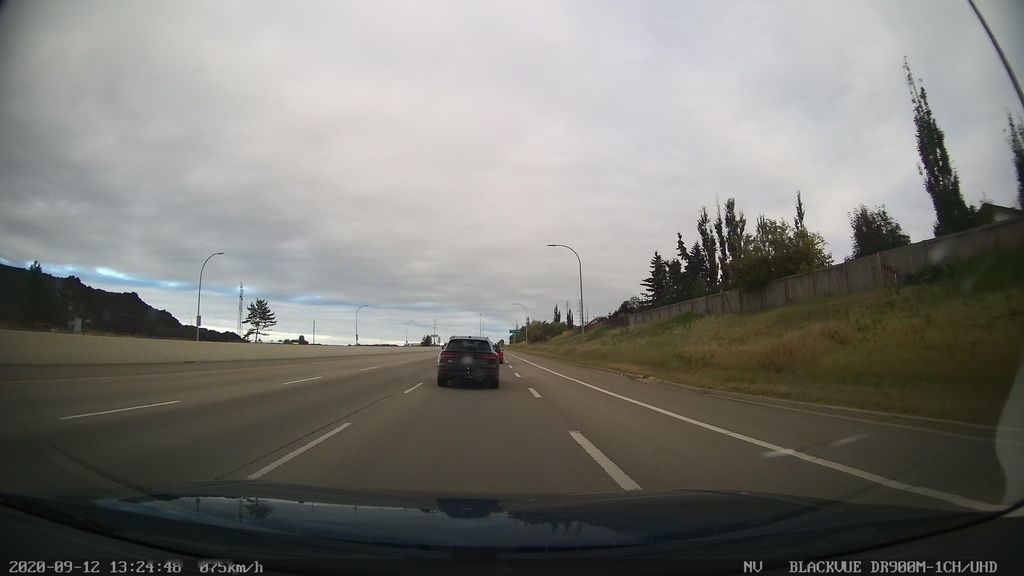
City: edmonton